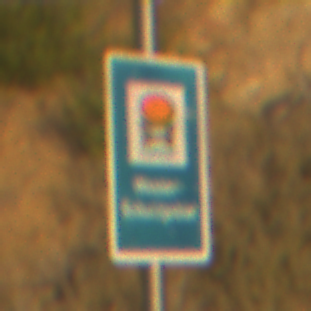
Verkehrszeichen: Wasserschutzgebiet
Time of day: SunriseSunset
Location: Outdoor (Nature)
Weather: PartlyCloudy
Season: NotSpecified
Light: Natural